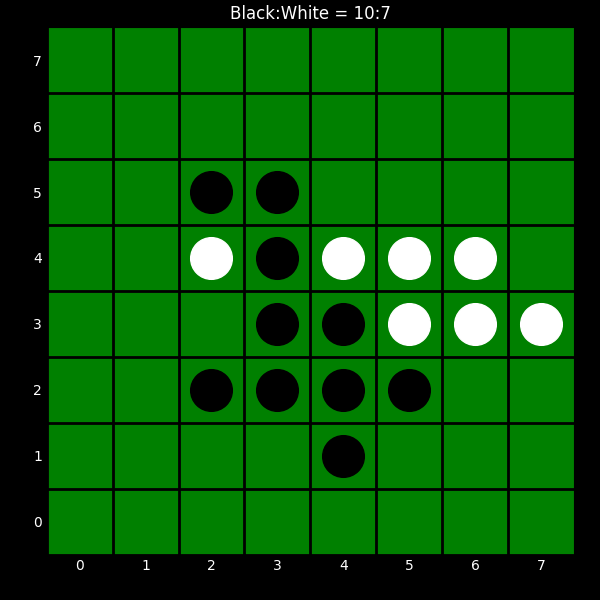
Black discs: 10
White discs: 7